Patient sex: M
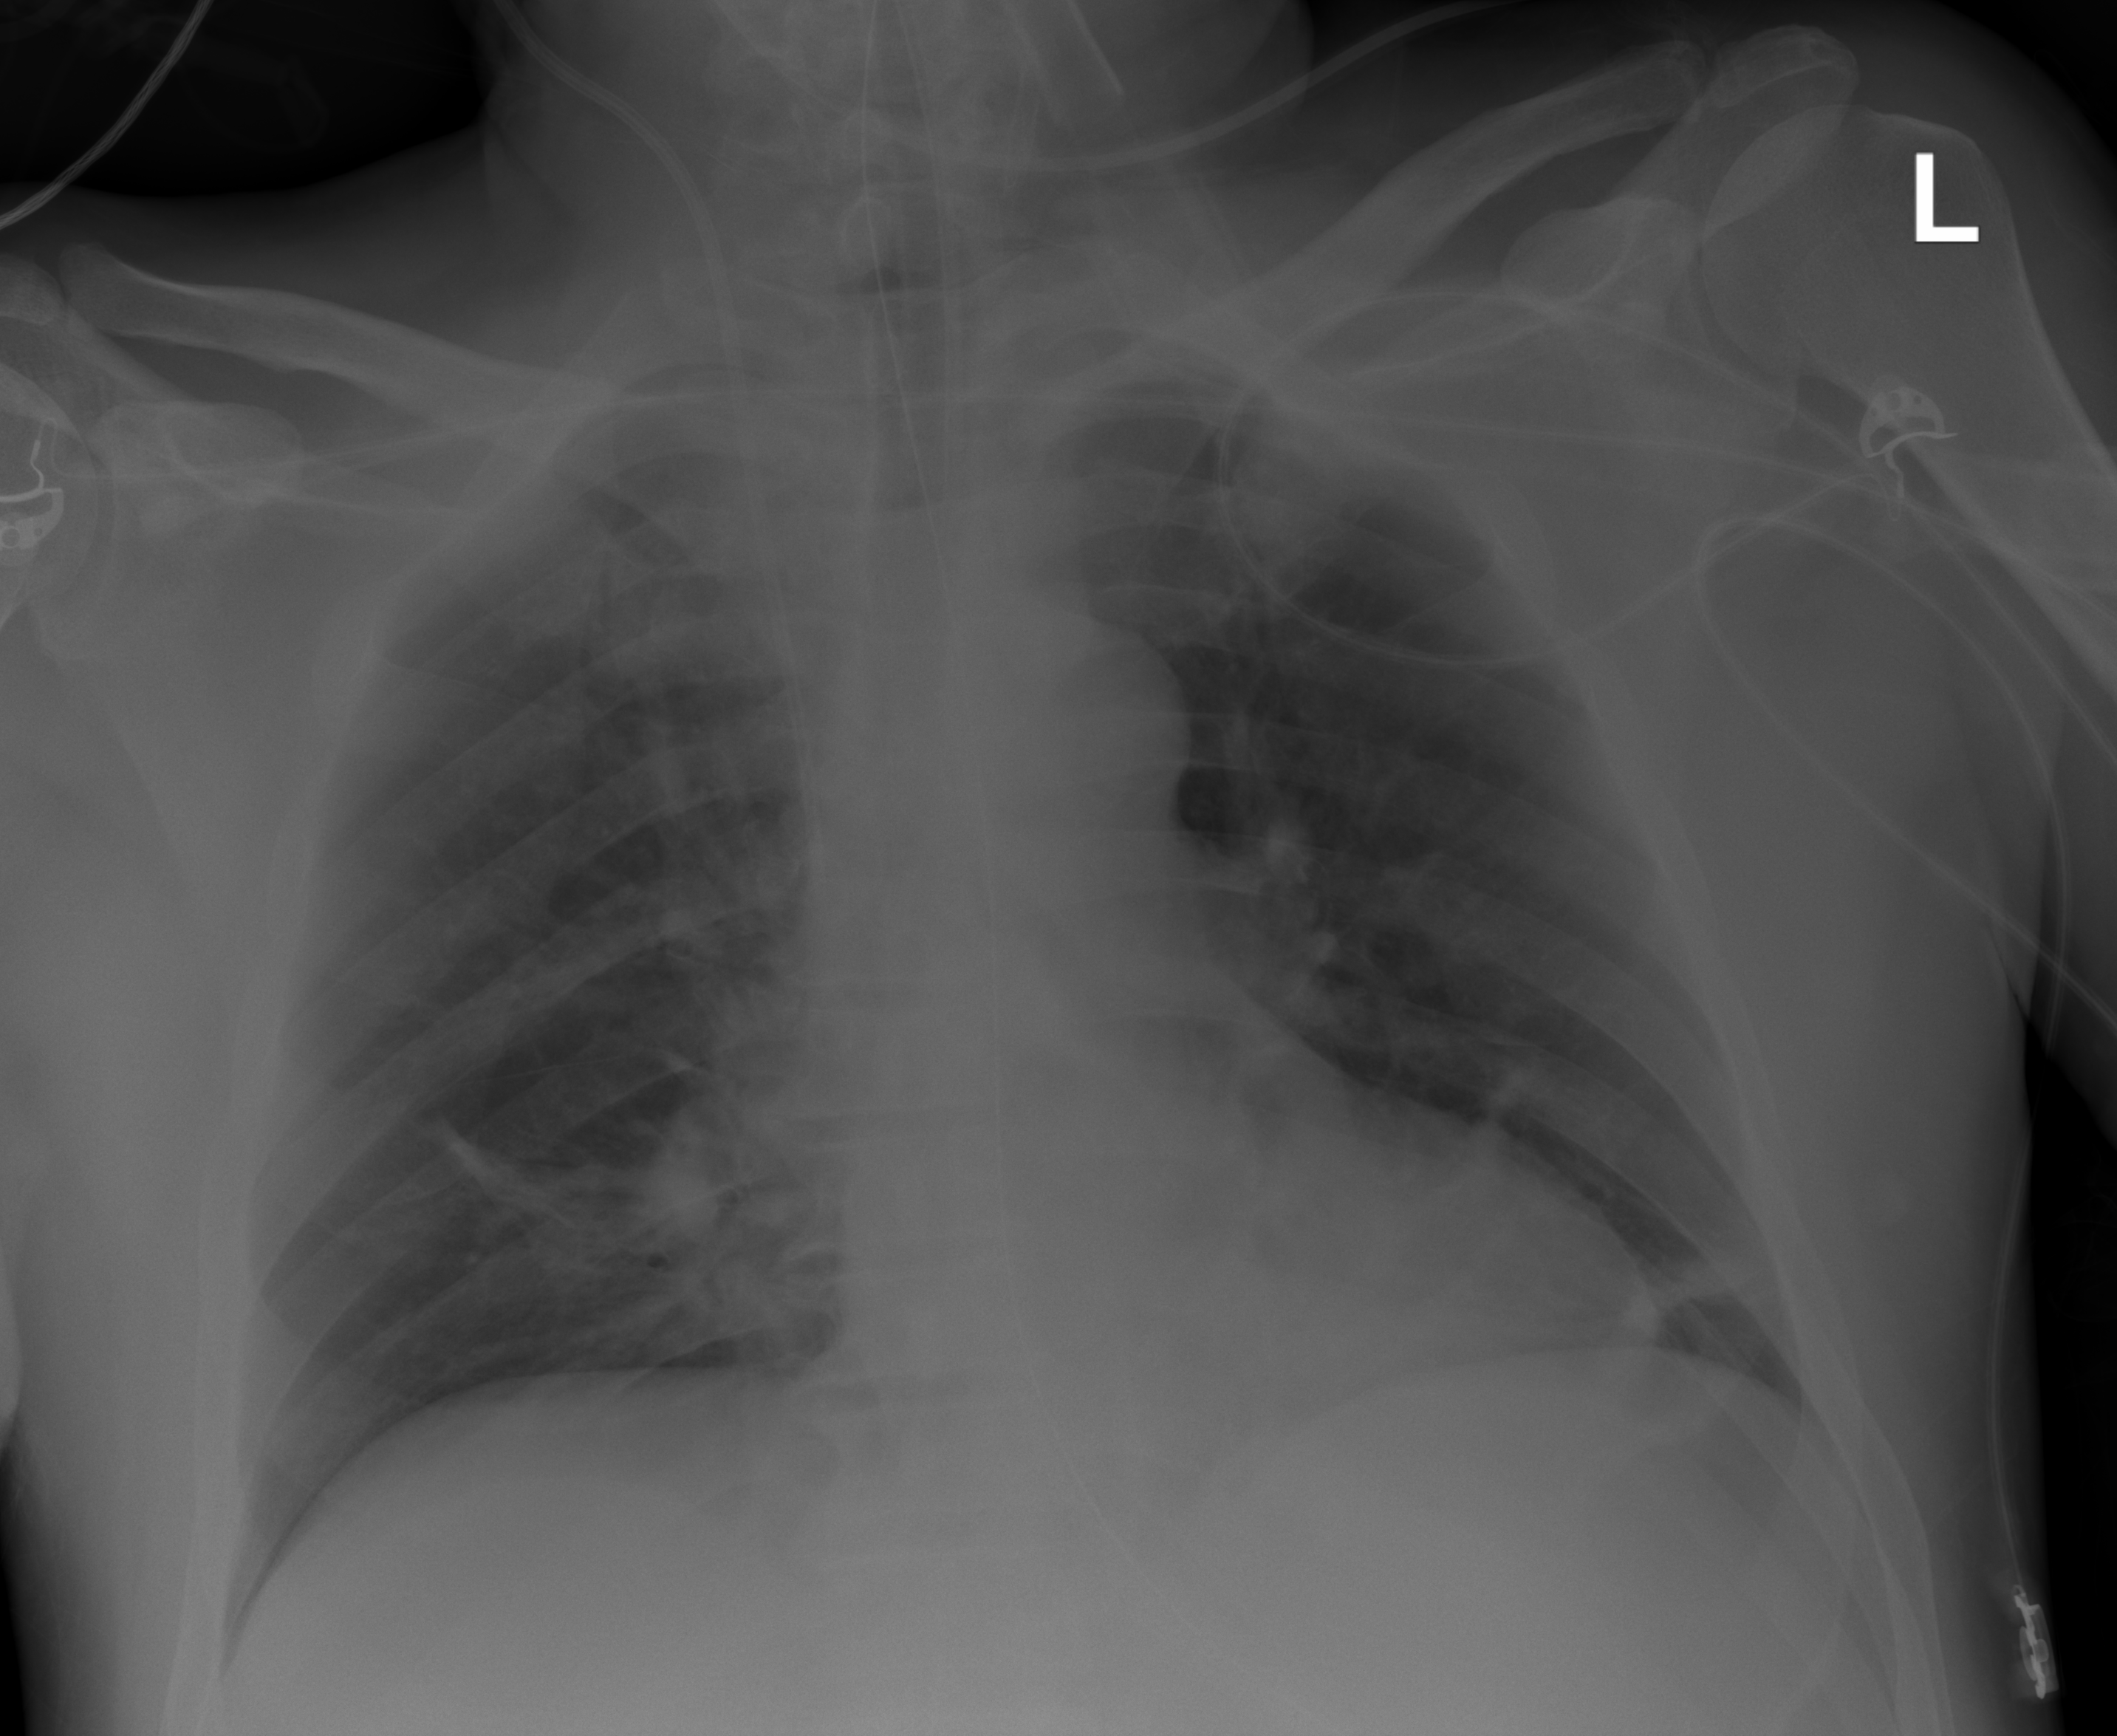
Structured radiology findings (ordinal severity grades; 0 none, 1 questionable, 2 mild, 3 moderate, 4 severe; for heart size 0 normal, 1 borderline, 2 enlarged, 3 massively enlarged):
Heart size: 0
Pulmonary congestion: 2
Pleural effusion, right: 0
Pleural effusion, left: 0
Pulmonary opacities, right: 1
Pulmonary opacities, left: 1
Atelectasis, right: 2
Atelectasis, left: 2